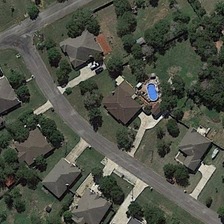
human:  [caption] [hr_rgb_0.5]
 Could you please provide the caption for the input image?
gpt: two rows of gray buildings and many green trees are in two sides of a road in a medium residential area .

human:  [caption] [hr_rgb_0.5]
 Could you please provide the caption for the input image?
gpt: two rows of gray buildings and many green trees are in two sides of a road in a medium residential area .

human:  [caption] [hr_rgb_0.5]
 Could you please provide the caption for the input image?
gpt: two rows of gray buildings and many green trees are in two sides of a road in a medium residential area .

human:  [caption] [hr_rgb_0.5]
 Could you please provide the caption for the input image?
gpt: two rows of gray buildings and many green trees are in two sides of a road in a medium residential area .

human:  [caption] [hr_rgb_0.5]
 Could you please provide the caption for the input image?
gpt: two rows of gray buildings and many green trees are in two sides of a road in a medium residential area .